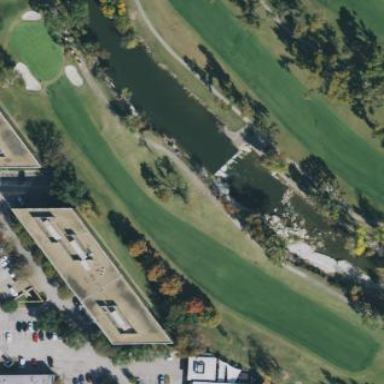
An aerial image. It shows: Golf rough area.